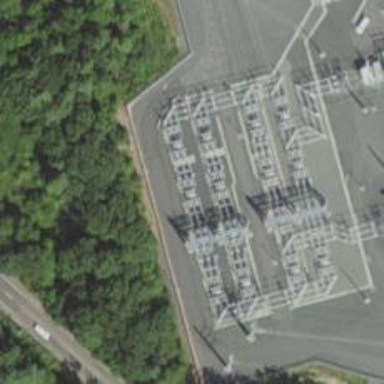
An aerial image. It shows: Switch used for power control.